Question: I am cross posting from another forum (<URL> where I got useful comments but still am confused by output of ggplot2.
I am trying to get a simple black outline on circles but my code is now giving my random colours and seems to be ignoring my scale_colour_manual(values = cols) argument. When I run the following code:
'''
# creating color palette
> cols <- c("red" = "red", "orange" = "orange", "nonsignificant" = "darkgrey", "Increased" = "#00B2FF", "Decreased" = "#00B2FF")
# Make a basic ggplot2 object
> vol <- ggplot(data, aes(x = lfc, y = pval, color = color, labels=gene))
# inserting mnaual colors as per color pallette with term "scale_colour_manual(values = cols)" below
> vol +
ggtitle(label = "Volcano Plot", subtitle = "Colored by fold-change direction") +
geom_point(size = 2.5, alpha = 1, na.rm = T) +
scale_colour_manual(values = cols) +
theme_bw(base_size = 14) +
theme(legend.position = "right") +
xlab(expression(log<URL> +
ylab(expression(-log<URL> + # Change Y-Axis label
geom_hline(yintercept = 1, colour="#990000", linetype="dashed") + geom_vline(xintercept = 0.586, colour="#990000", linetype="dashed") + geom_vline(xintercept = -0.586, colour="#990000", linetype="dashed") +
scale_y_continuous(trans = "log1p")
'''
I get a beautiful graph with my defined colour palette:

Next, I want to add a border to the points and so I only change 2 pieces of code. At the start I make the basic 'ggplot' object with "fill = color" instead of "color = color"
'''
> vol <- ggplot(data, aes(x = lfc, y = pval, fill = color, labels=gene))
'''
And I add "shape = 21, colour = "black"" to the "geom_point" argument:
'''
> vol +
ggtitle(label = "Volcano Plot", subtitle = "Colored by fold-change direction") +
geom_point(size = 2.5, alpha = 1, na.rm = T, shape = 21, colour = "black") +
scale_colour_manual(values = cols) +
theme_bw(base_size = 14) +
theme(legend.position = "right") +
xlab(expression(log<URL> +
ylab(expression(-log<URL> + l
geom_hline(yintercept = 1, colour="#990000", linetype="dashed") + geom_vline(xintercept = 0.586, colour="#990000", linetype="dashed") + geom_vline(xintercept = -0.586, colour="#990000", linetype="dashed") +
scale_y_continuous(trans = "log1p")
'''
And suddenly I have the a plot with what seems to be a random selection of 5 colours; and if I print the colors:
'''
print(cols)
red orange nonsignificant Increased Decreased
"red" "orange" "darkgrey" "#00B2FF" "#00B2FF"
'''
The palette is still there.
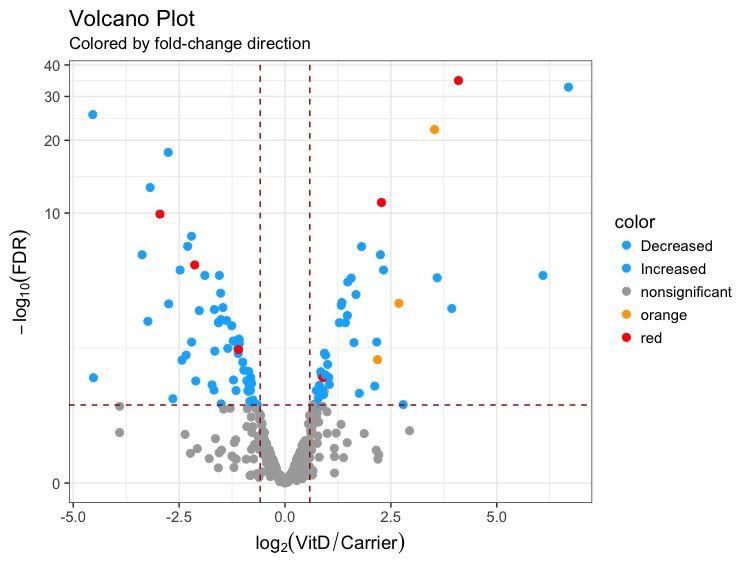
Answer: When you change 'color = cols' to 'fill = cols', you should also change 'scale_color_manual(...)' to 'scale_fill_manual(...)'